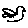
Label: bird